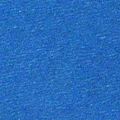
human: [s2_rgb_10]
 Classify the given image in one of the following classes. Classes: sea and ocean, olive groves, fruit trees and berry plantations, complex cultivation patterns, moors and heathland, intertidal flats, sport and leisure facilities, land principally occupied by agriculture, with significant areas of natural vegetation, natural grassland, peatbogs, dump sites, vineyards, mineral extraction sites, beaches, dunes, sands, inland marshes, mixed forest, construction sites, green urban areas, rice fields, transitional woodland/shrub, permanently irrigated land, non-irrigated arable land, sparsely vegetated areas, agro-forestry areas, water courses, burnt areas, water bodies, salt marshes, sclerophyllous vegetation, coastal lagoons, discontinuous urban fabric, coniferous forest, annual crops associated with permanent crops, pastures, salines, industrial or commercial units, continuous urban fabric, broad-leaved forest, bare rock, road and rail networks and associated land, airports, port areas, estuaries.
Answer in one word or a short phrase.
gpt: sea and ocean